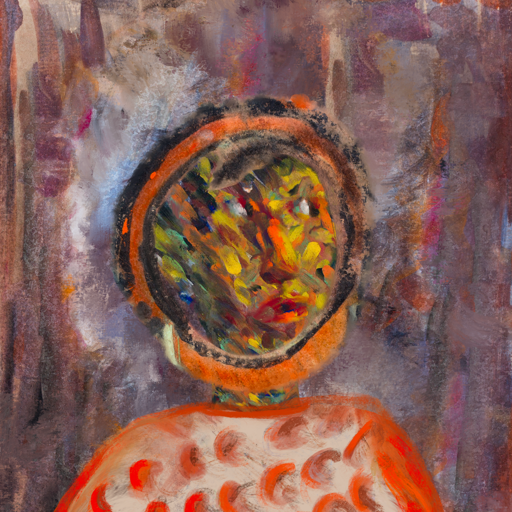
Background: Hypocrite, Head And Neck Side: An_Impression, Face Side: An_Impression, Bust: Rupkatha, Hair Side: Childish, Head Accessory: Blank, Second Necklace: Blank, Necklace: Blank, Baby: Blank